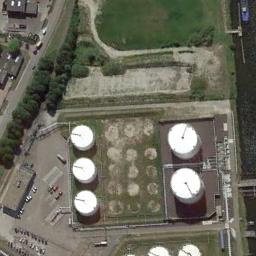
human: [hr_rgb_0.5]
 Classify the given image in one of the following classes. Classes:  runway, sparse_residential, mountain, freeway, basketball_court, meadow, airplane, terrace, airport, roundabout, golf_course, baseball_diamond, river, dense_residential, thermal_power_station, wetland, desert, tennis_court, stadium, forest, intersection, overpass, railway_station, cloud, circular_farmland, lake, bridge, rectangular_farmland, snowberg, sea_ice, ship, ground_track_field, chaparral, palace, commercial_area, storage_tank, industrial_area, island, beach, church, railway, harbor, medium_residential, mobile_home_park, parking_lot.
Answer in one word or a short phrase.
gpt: storage_tank